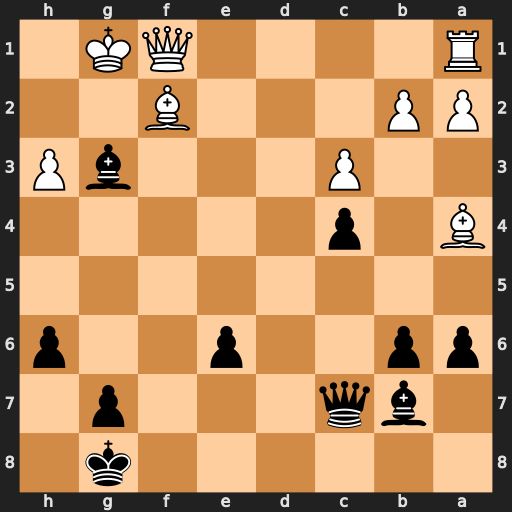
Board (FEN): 6k1/1bq3p1/pp2p2p/8/B1p5/2P3bP/PP3B2/R4QK1
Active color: b
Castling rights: -
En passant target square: -
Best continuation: Bh2#